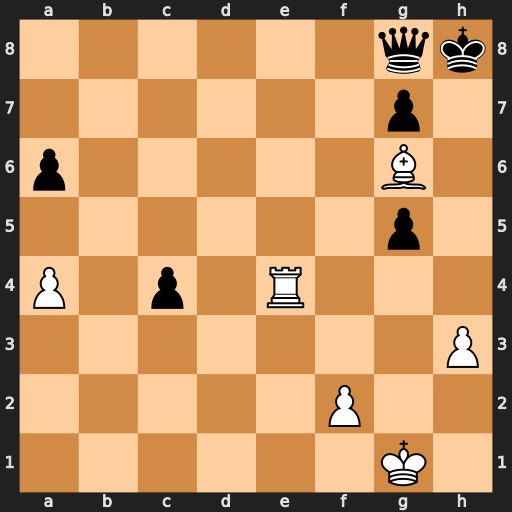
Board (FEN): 6qk/6p1/p5B1/6p1/P1p1R3/7P/5P2/6K1
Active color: w
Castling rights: -
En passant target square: -
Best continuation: Re8 Qxe8 Bxe8